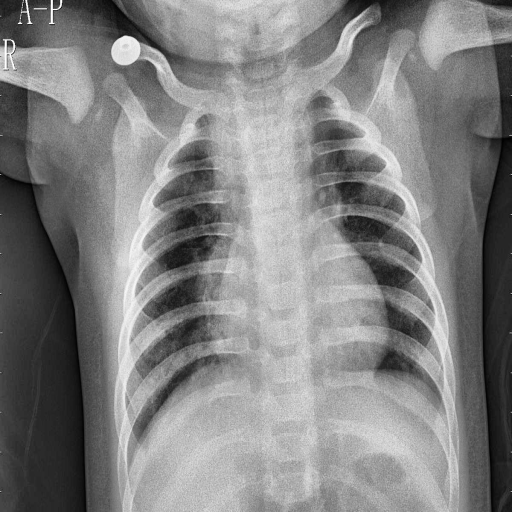
Finding: PNEUMONIA